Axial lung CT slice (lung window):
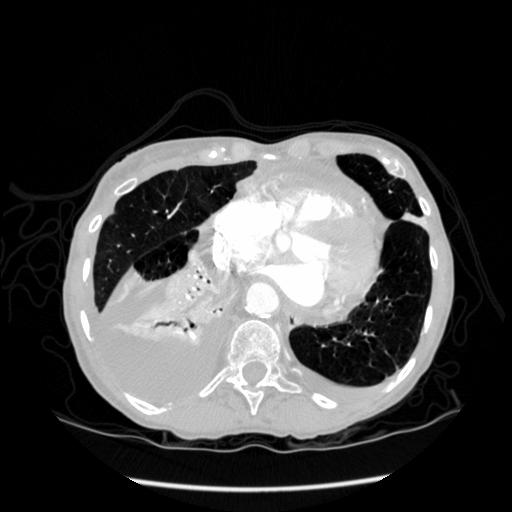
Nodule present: no